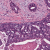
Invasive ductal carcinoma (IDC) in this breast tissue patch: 0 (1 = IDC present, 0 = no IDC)